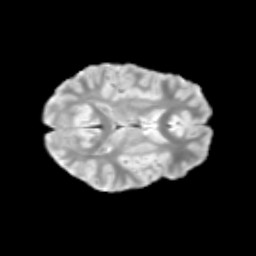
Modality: T2w
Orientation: axial
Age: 9
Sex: male
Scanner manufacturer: siemens
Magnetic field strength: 3 T
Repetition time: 3.8 s
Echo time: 0.07 s